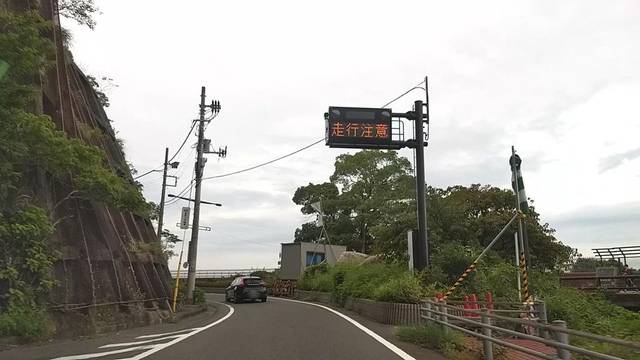
Region: Japan
Coordinates: 35.083, 139.077